Question: Here is my layout XML:
'''
<?xml version="1.0" encoding="utf-8"?>
<LinearLayout
xmlns:android="http://schemas.android.com/apk/res/android"
android:layout_width="fill_parent"
android:layout_height="fill_parent">
<TableLayout
android:layout_width="fill_parent"
android:layout_height="fill_parent"
android:stretchColumns="true">
<TableRow
android:background="#FF0000">
<ViewFlipper
android:id="@+id/viewer_something"
android:layout_width="fill_parent"
android:layout_height="fill_parent">
<LinearLayout
android:id="@+id/view1"
android:layout_width="fill_parent"
android:layout_height="fill_parent"
android:background="#CCCCCC">
<Button
android:id="@+id/button1"
android:layout_width="wrap_content"
android:layout_height="wrap_content"
android:text="button one" />
</LinearLayout>
<LinearLayout
android:id="@+id/view2"
android:layout_width="fill_parent"
android:layout_height="fill_parent"
android:background="#FFFFFF">
<Button
android:id="@+id/button2"
android:layout_width="wrap_content"
android:layout_height="wrap_content"
android:text="button two" />
</LinearLayout>
</ViewFlipper>
</TableRow>
<TableRow
android:background="#FF0000">
<Button
android:id="@+id/button3"
android:layout_width="wrap_content"
android:layout_height="wrap_content"
android:text="button three" />
</TableRow>
</TableLayout>
</LinearLayout>
'''
So in short, I have a ViewFlipper inside a TableRow. The ViewFlipper is shrinking to the size of its content, even though all of the elements have fill_parent specified. In my screenshot below, the ViewFlipper has the grey background and the TableRows have red background.

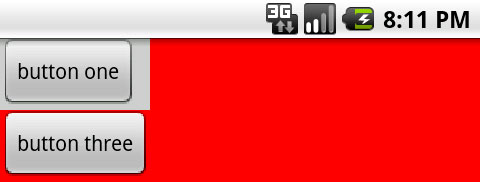
Answer: Setting 'android:layout_weight="1"' on your ViewFlipper would work.